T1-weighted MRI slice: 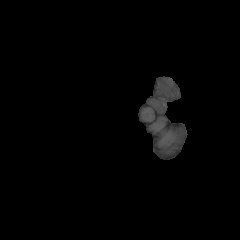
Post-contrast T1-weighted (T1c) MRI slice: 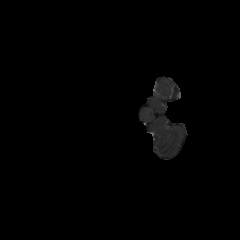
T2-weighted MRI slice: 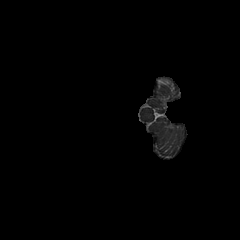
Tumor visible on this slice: no